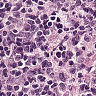
Metastatic tissue present: no